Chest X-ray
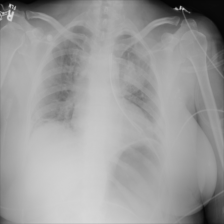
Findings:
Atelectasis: negative
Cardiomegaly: negative
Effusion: negative
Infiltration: negative
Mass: negative
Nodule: positive
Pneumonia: negative
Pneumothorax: negative
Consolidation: negative
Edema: negative
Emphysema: negative
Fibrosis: negative
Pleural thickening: negative
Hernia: negative